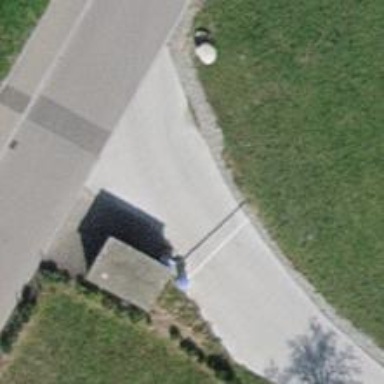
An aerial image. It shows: Lift gate barrier.